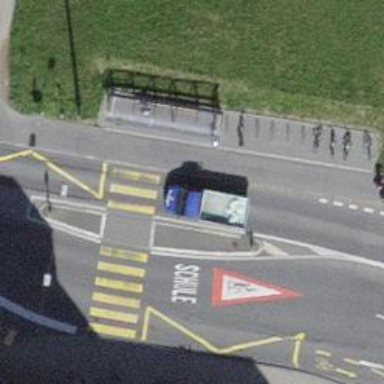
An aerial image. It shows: Footway that serves as traffic island.